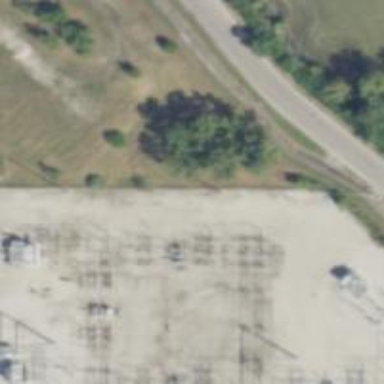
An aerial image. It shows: Switch used for power control.